Field crop: maize
Growth stage: 2
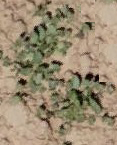
Species: convolvulus